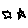
Label: star